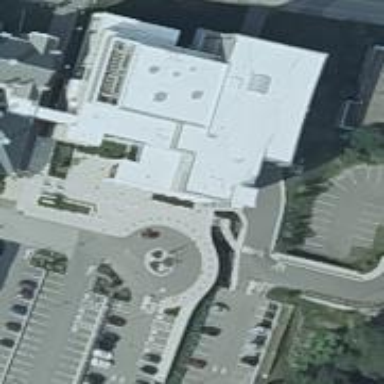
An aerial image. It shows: Courthouse building.